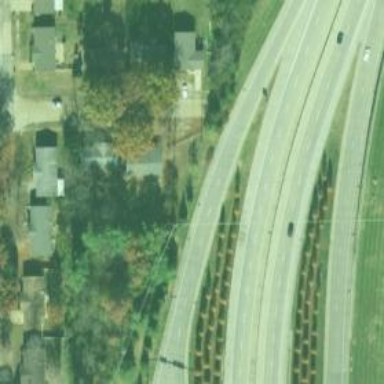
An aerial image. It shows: Trunk link highway.